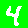
Digit: 4